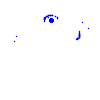
Particle: electron